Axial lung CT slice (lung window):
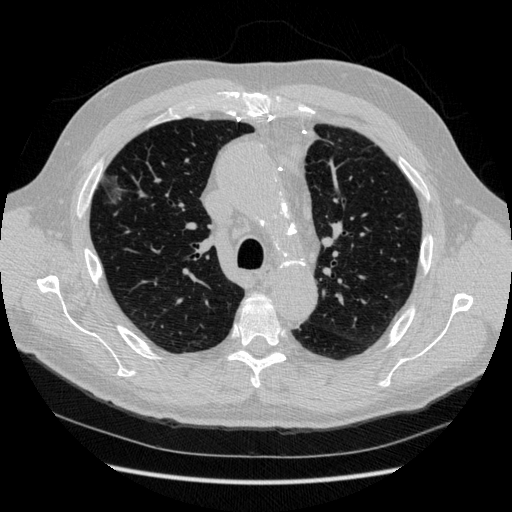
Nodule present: yes
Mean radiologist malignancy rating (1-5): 3